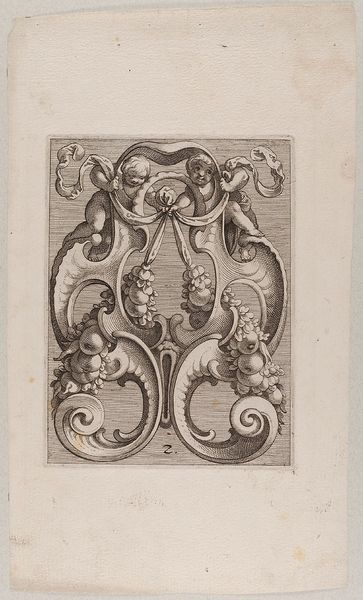
Titel: Blatt 2 aus der Folge 'Newes Schild Büchlein'
Künstler: Lucas Kilian
Standort: Hamburg
Institution: Museum für Kunst und Gewerbe Hamburg
Schlagwörter: gott, obst, schleife, alt, barock, kind, rokoko, engel, frucht, putte, putto, ranken, trauben, apfel, äpfel, papier, grafik, graphik, sepia, kartusche, ornamente, verzierung, stuck, deutsch, fotografie, photographie, druck, druckgraphik, druckgrafik, stich, girlanden, putten, kupferstich, amoretten, groteske, wurm, feston, vorlagenbuch, wasserzeichen, roccaile, knorpelwerk, fruchtgirlande, reproduktionen, blumengewinde, druckerzeugnisse, früchte, ornamentstich, vorlageblätter